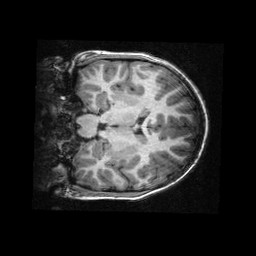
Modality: T1w
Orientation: coronal
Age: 12
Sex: male
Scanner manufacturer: siemens
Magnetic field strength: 3 T
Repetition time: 2.3 s
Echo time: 0.00336 s